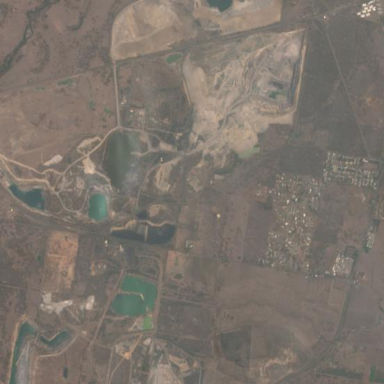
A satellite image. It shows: Quarry area.